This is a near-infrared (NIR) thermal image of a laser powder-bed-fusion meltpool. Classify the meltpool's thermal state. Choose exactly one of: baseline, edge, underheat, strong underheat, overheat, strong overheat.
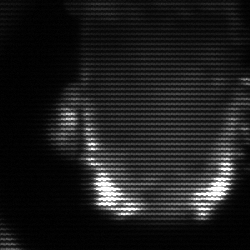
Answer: baseline